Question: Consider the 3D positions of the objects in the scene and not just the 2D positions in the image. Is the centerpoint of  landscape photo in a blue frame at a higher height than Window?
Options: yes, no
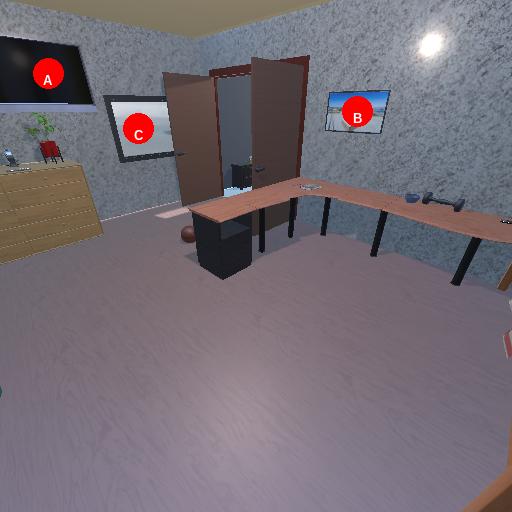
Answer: yes